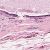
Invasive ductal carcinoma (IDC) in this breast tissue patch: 0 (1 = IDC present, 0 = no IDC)